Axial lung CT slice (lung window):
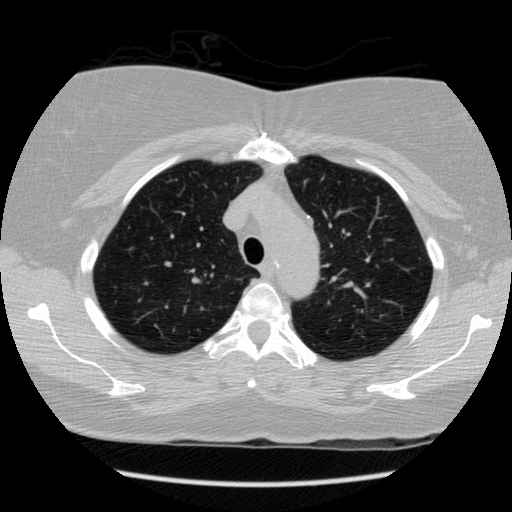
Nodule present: no